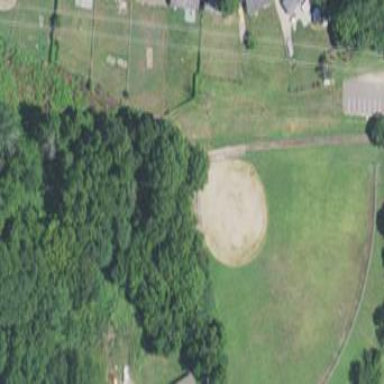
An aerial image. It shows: Baseball pitch for leisure and sports activities.